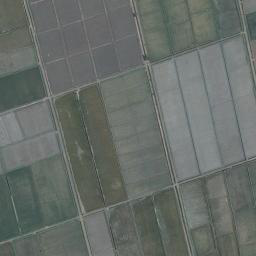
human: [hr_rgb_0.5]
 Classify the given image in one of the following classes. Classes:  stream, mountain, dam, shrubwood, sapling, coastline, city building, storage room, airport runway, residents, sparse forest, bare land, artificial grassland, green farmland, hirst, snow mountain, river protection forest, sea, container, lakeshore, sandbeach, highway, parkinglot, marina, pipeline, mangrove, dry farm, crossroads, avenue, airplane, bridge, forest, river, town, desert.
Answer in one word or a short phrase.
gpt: green farmland